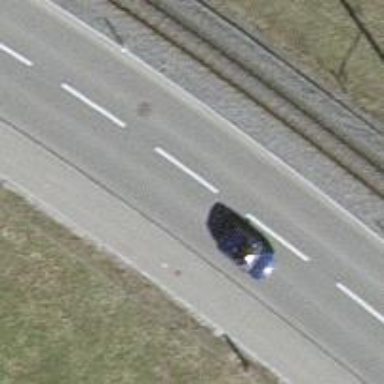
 there is track for cyclists next to the sidewalk."